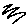
Label: zigzag